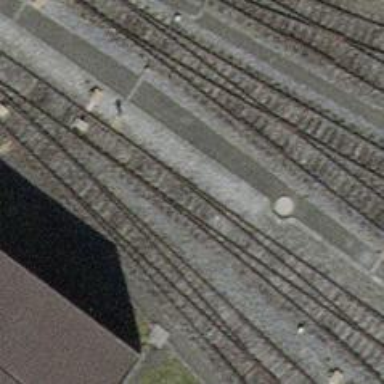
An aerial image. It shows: Railway switch.